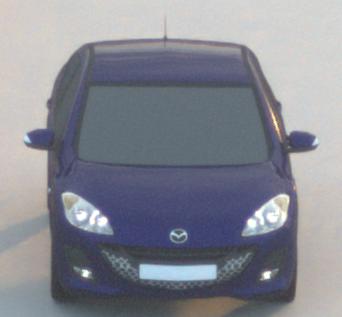
Make: Mazda
Model: 3 1.6
Detailed model: 3 (BL)
Model produced from: 2009/05
Model produced until: 2010/12
Doors: 5
Color: blue
Road condition: dry road
Daytime: sunrise or sunset
Contrast: low contrast